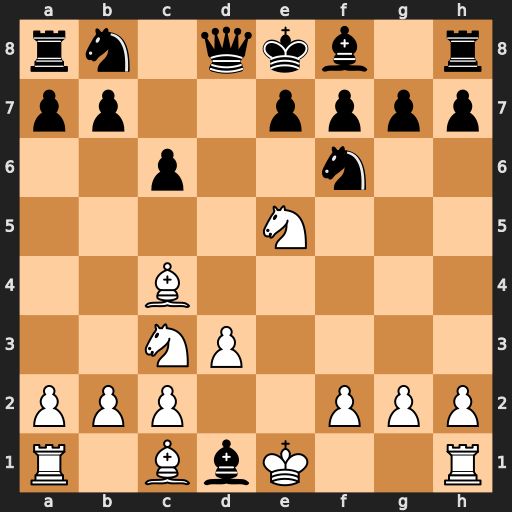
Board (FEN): rn1qkb1r/pp2pppp/2p2n2/4N3/2B5/2NP4/PPP2PPP/R1BbK2R
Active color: w
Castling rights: KQkq
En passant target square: -
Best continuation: Bxf7#